Question: I'm working with Access 2003 and already have a code that extracts a lot of data from LDAP. Here is what I got:
'''
Set rootDSE = GetObject("LDAP://RootDSE")
domainContainer = rootDSE.Get("defaultNamingContext")
conn.provider = "ADSDSOObject"
conn.Open "ADs Provider"
ldapStr = "<LDAP://" & domainContainer & ">;(& (mailnickname=" & nickname & ") (| (&(objectCategory=person)(objectClass=user)(!(homeMDB=*))(!(msExchHomeServerName=*)))(&(objectCategory=person)(objectClass=user)(|(homeMDB=*)(msExchHomeServerName=*))) ));adspath;subtree"
exchangeRS.Open ldapStr, conn, adOpenStatic, adLockReadOnly
exchangeRS.MoveFirst
Do Until exchangeRS.EOF
Set oUser = GetObject(exchangeRS.fields(0).value)
' The properties below are working
'oUser.firstName
'oUser.displayName
'oUser.title
'oUser.telephoneNumber
'oUser.mobile
'oUser.faxNumber
'oUser.streetAddress
'oUser.l
'oUser.postalCode
'oUser.mail
Next
'''
I'm able to get a lot of informations for each person in the LDAP database. However, I would also like to get the . However, 'oUser.organizationUnit' doesn't exit and 'oUser.OU' only contains the top unit, which isn't what I want.
Is there any way to list all properties of oUser to find the right one? Is the 'ldapStr' missing something?
Here is an image of what I want to get (sorry it it's in French):

Is it possible that this is not stored in LDAP? If not, any way to get it from Outlook address book? But I would really prefer getting it from LDAP actually, as every other single information is actually there (which tends me to believe this should be there too).
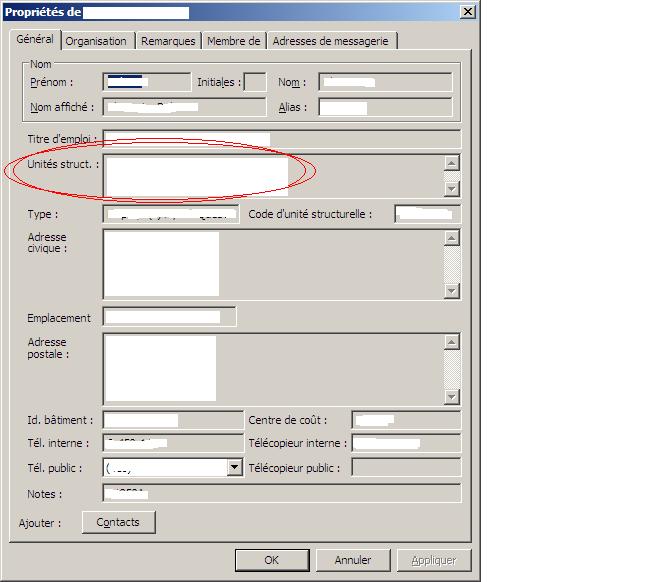
Answer: The result of all my testing showed me that this data isn't stored in LDAP.